Field crop: maize
Growth stage: 2
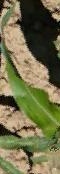
Species: maize